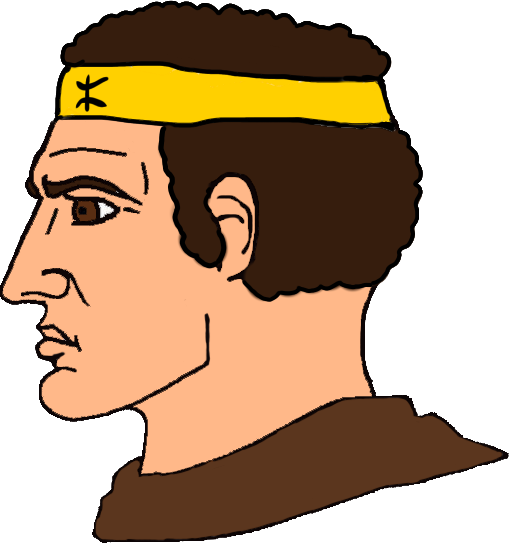
Label: 4_Yes_Chad